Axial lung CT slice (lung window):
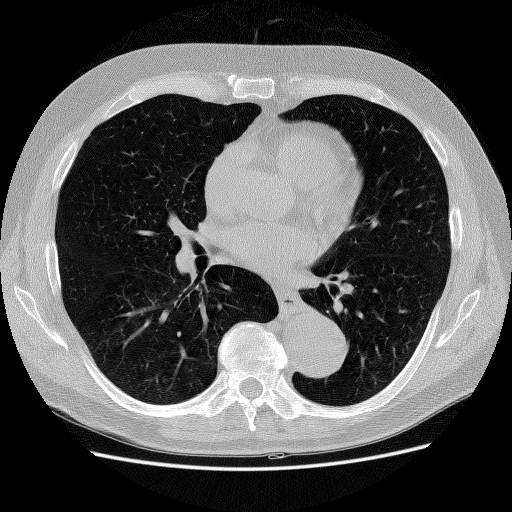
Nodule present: no